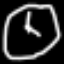
Label: clock